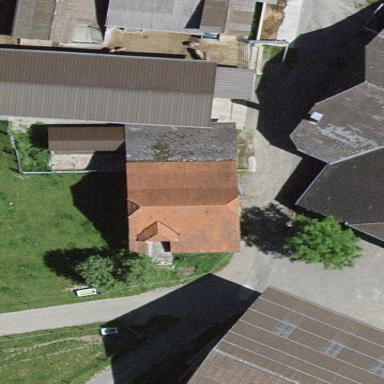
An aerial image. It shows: Barn.